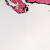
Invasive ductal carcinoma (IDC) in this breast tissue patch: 0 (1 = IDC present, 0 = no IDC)